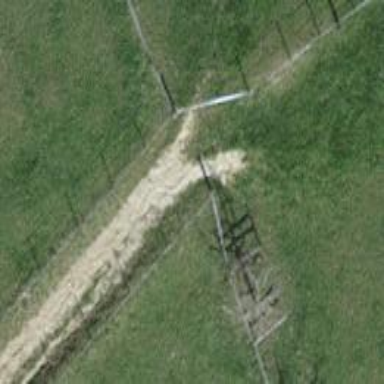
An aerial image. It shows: Gate.